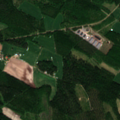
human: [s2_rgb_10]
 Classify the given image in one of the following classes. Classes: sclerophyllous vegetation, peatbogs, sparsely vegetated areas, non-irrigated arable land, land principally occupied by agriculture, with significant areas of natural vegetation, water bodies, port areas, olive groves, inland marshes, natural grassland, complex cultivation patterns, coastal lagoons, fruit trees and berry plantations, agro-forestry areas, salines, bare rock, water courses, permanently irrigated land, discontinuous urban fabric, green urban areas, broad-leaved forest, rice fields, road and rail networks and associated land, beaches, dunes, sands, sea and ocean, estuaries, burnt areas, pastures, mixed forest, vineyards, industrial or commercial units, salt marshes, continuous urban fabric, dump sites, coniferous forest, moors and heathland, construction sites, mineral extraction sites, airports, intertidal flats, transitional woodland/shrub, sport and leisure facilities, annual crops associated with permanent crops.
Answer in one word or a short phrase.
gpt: non-irrigated arable land, land principally occupied by agriculture, with significant areas of natural vegetation, broad-leaved forest, mixed forest